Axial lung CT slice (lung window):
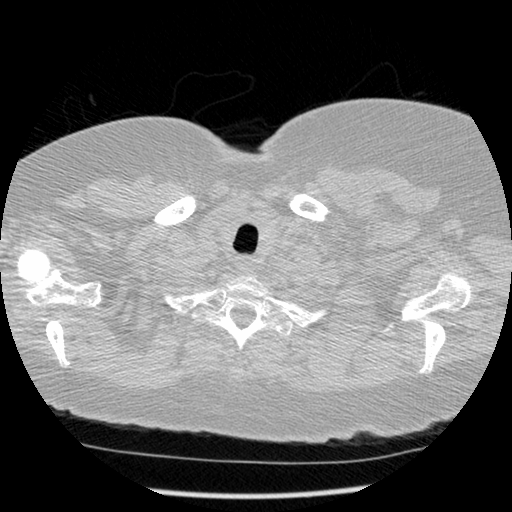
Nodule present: no